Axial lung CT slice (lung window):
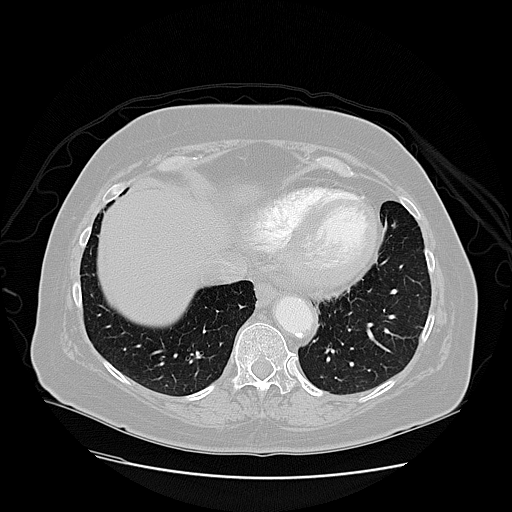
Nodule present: no